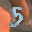
Label: 5